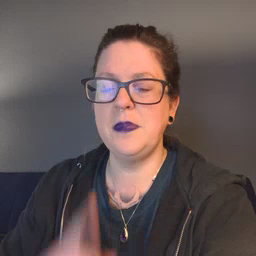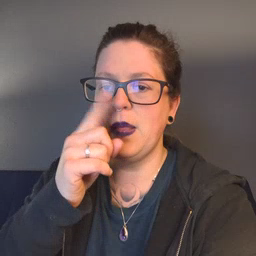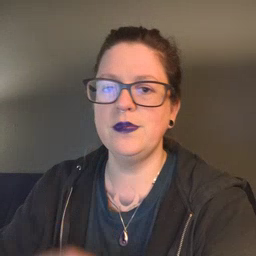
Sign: mouse